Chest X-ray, PA view. Patient: 49 years old, sex F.
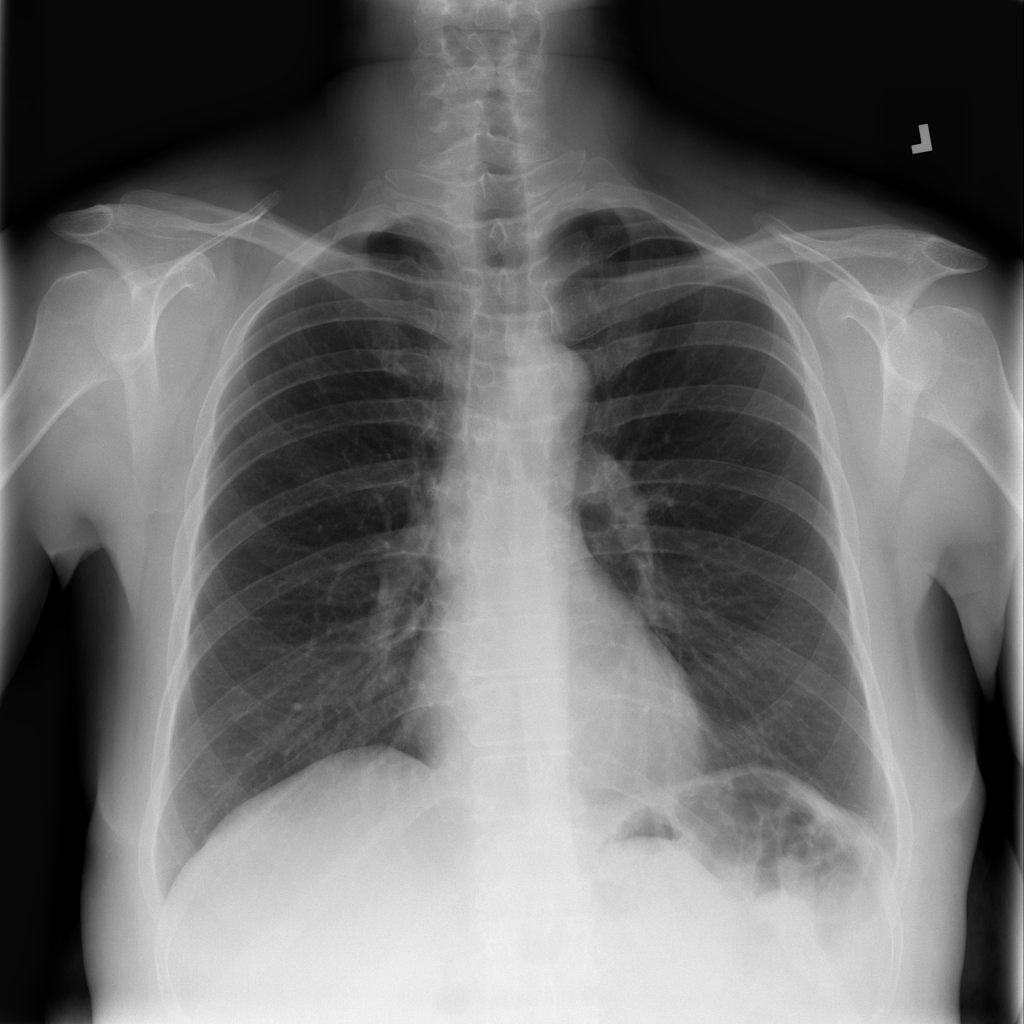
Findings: No Finding